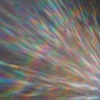
Label: sunburn